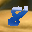
Label: 8